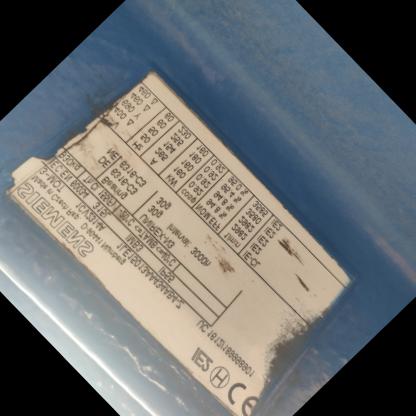
Klasa: tabliczka-znamionowa